Question: I am trying to disable selection highlighting for input fields using CSS.
'''
input[type="email"]::selection { background: transparent }
'''

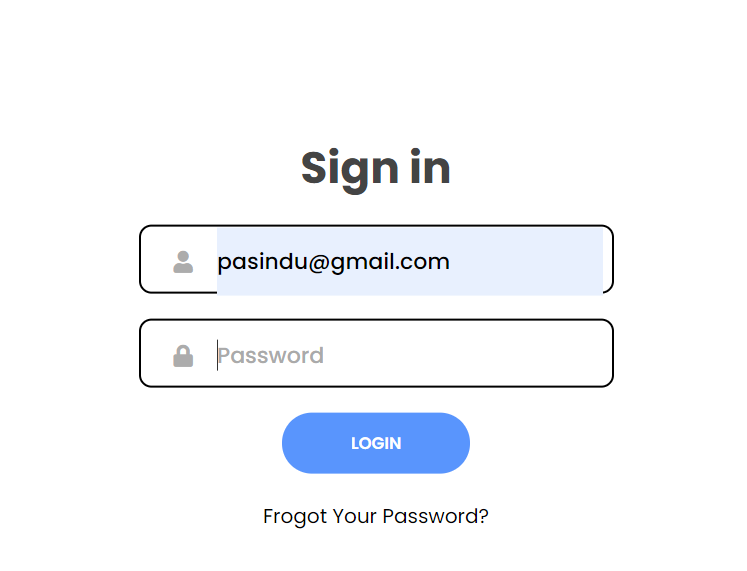
Answer: The styles that you're talking about are due to AutoComplete.
<URL>
To change them in Chrome, you can use the following CSS:
'''
/* Change Autocomplete styles in Chrome*/
input:-webkit-autofill,
input:-webkit-autofill:hover,
input:-webkit-autofill:focus,
textarea:-webkit-autofill,
textarea:-webkit-autofill:hover,
textarea:-webkit-autofill:focus,
select:-webkit-autofill,
select:-webkit-autofill:hover,
select:-webkit-autofill:focus {
border: 1px solid green;
-webkit-text-fill-color: green;
-webkit-box-shadow: 0 0 0px 1000px #000 inset;
transition: background-color 5000s ease-in-out 0s;
}
'''
More details: <URL>
I am not sure if this is possible in non-WebKit / non-Blink browsers. But this would be a good next step: <URL>.